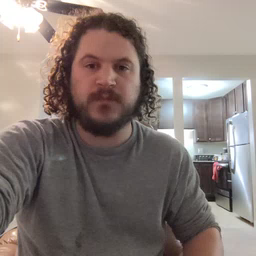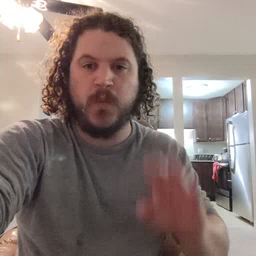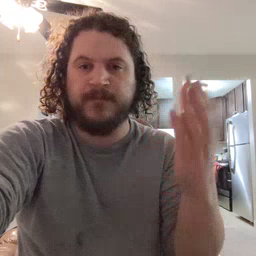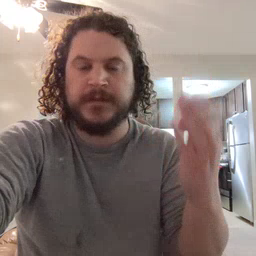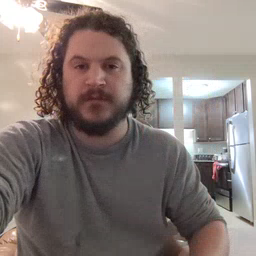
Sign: open